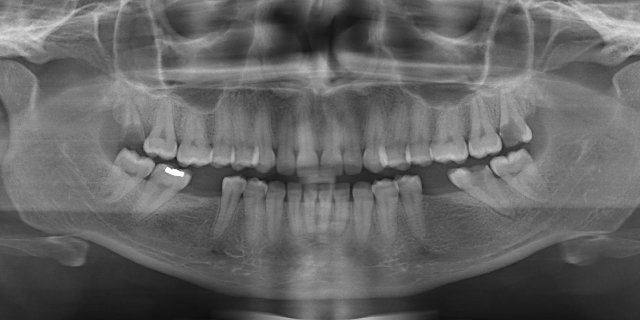
adult